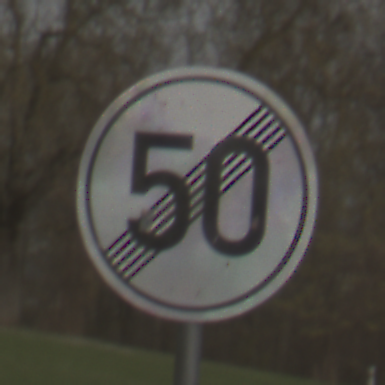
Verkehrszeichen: EndeGeschwindigkeit50
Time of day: MorningAfternoon
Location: Outdoor (Suburban)
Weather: Overcast
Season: NotSpecified
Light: Natural